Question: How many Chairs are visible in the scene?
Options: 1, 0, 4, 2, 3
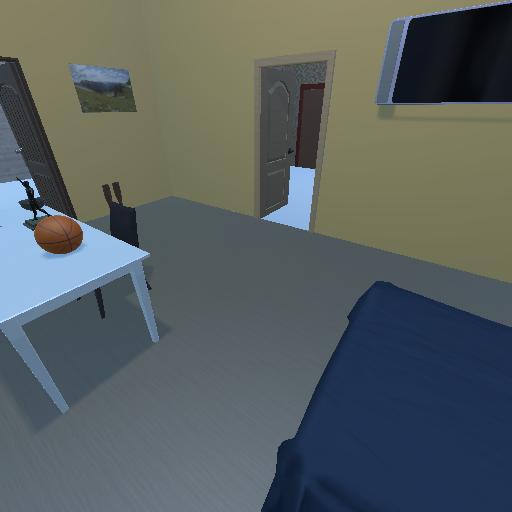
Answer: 1